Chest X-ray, PA view. Patient: 53 years old, sex F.
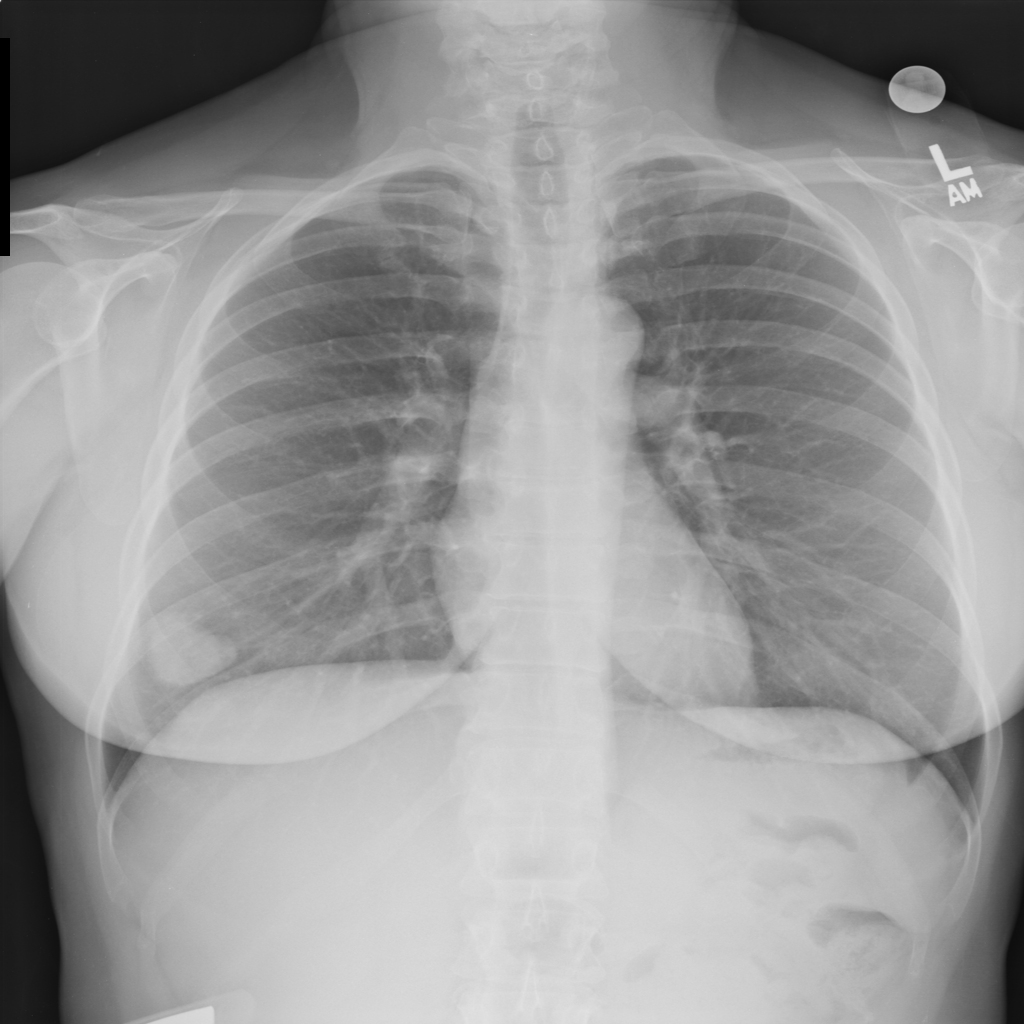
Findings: Mass